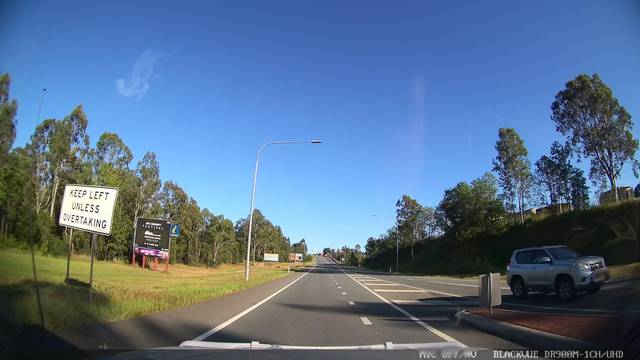
Region: Australia
Coordinates: -26.228, 152.695